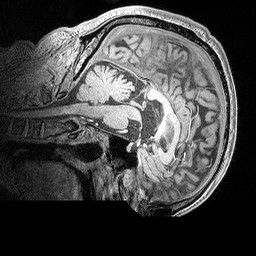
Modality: MP2RAGE
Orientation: sagittal
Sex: male
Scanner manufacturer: siemens
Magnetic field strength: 3 T
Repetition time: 5 s
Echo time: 0.00292 s